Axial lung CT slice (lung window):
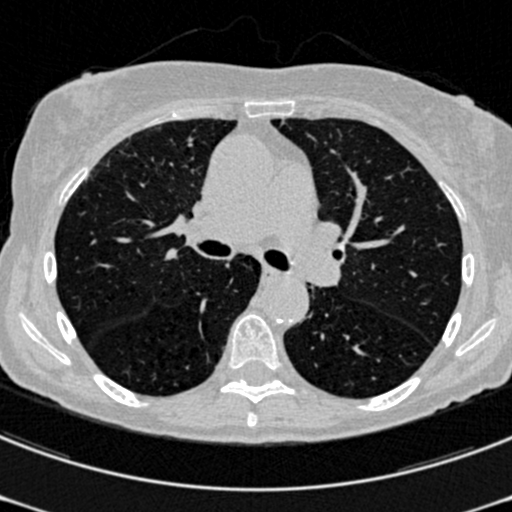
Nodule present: no